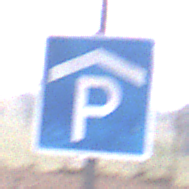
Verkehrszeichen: Parkhaus
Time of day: Midday
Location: Outdoor (Nature)
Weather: Overcast
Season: Autumn
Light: Natural